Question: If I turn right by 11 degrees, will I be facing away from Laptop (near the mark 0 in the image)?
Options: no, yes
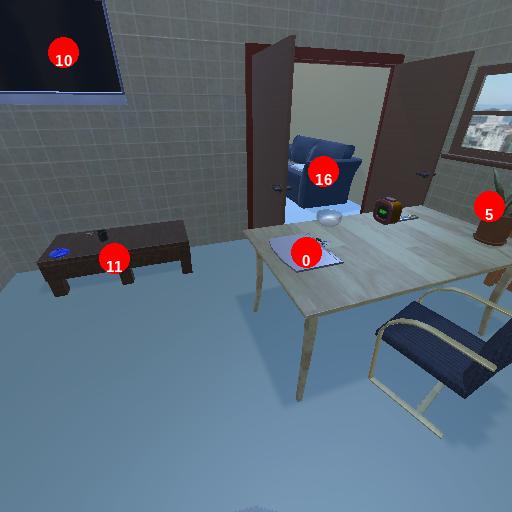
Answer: no